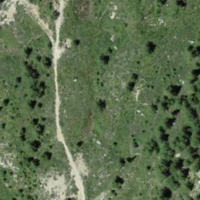
EUNIS habitat code: 31
Species observed at this site:
Vaccinium uliginosum